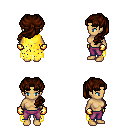
a pixel art fantasy rpg character, female body template, human, tanned skin, yellow tattered cape, magenta pants, brown princess hairstyle, gold gloves, four views (front, back, left, right), 2x2 character sprite sheet, small pixel art, hard edges, no anti-aliasing